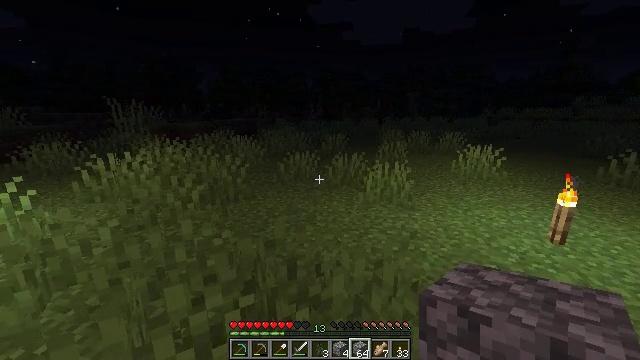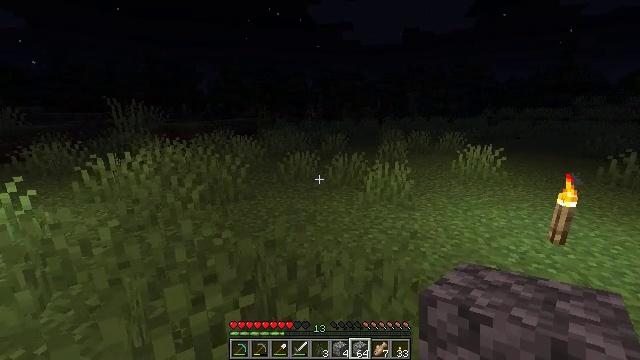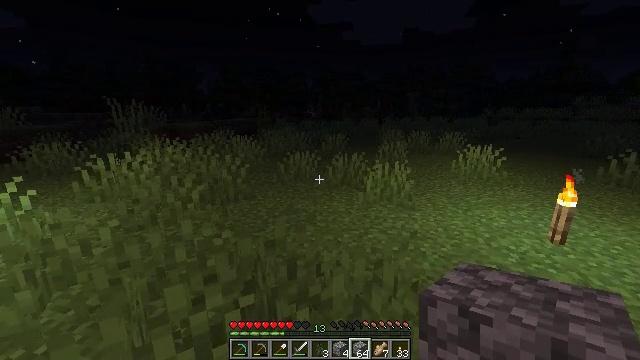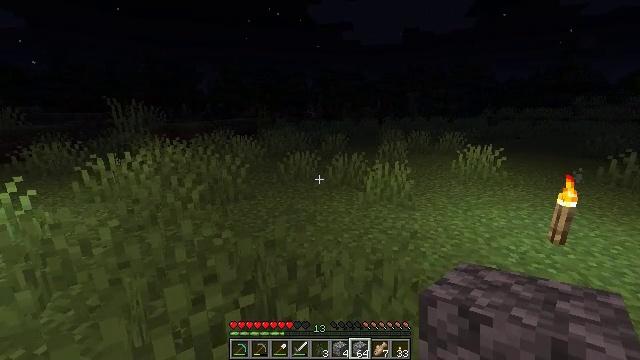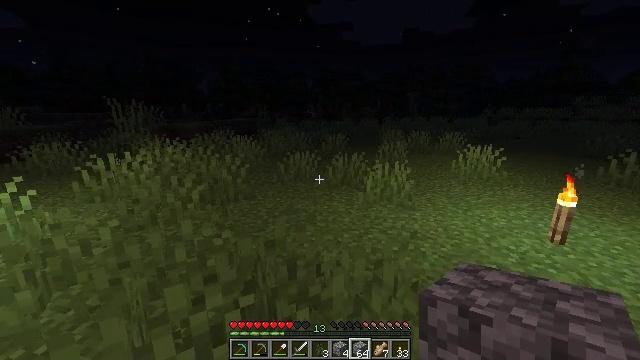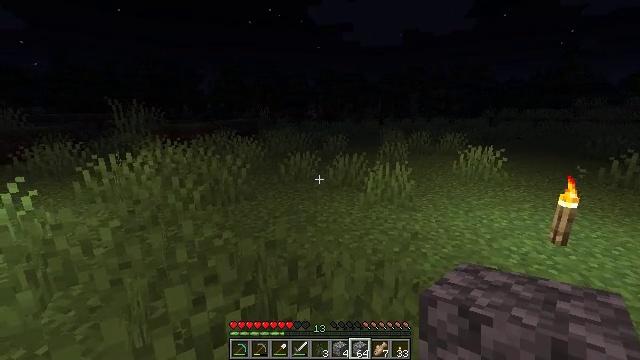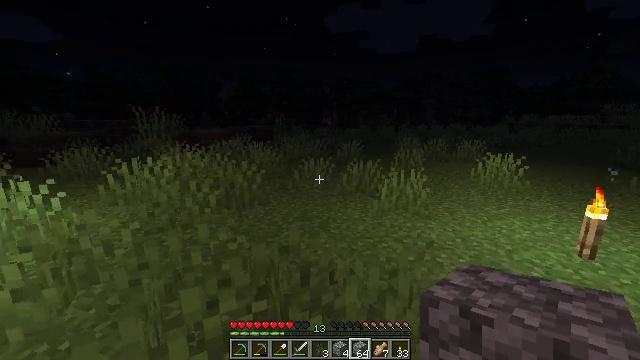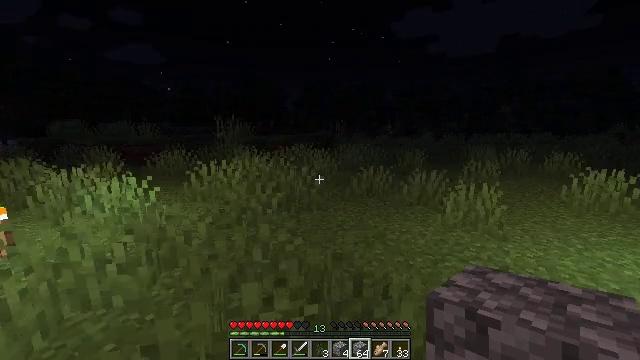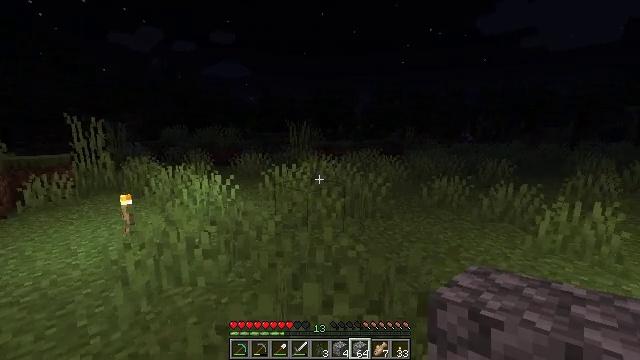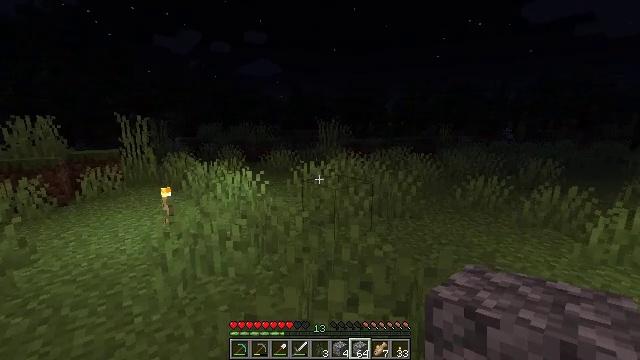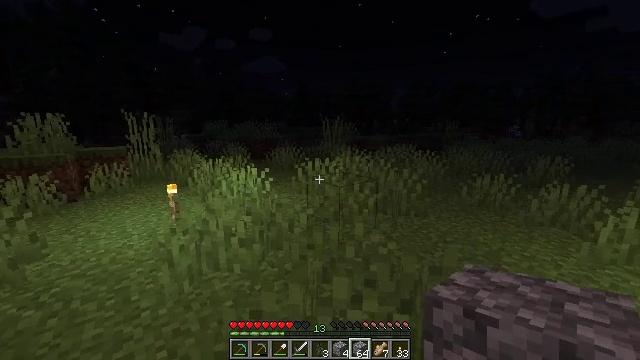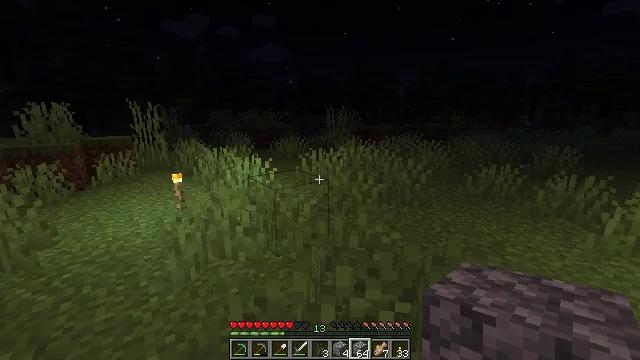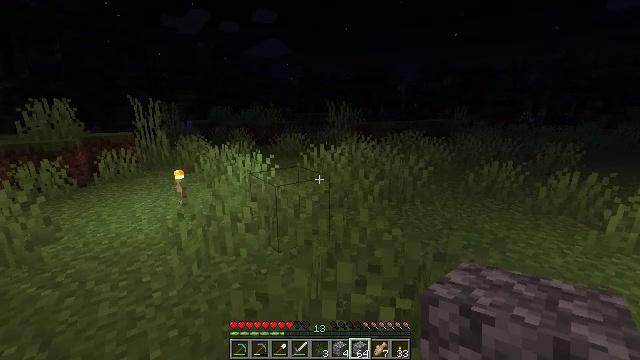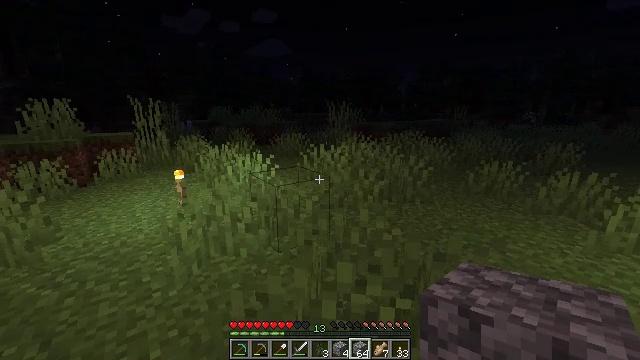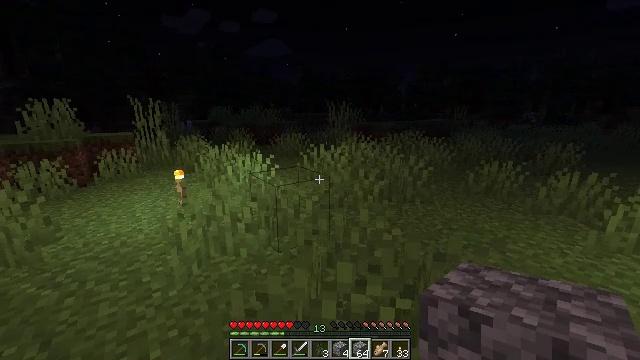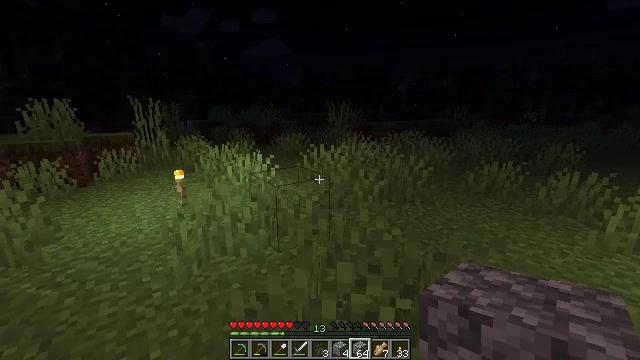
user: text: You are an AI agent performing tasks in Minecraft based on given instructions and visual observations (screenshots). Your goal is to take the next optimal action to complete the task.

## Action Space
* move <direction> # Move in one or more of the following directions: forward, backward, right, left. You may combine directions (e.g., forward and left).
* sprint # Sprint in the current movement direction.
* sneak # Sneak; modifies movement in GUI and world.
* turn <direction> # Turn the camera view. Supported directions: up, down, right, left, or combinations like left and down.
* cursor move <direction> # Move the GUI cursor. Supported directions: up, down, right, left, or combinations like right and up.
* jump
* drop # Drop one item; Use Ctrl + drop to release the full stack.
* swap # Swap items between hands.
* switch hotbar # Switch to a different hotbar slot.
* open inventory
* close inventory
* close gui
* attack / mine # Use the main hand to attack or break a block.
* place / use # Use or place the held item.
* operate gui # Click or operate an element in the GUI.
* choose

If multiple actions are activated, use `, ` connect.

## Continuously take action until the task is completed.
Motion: motion action
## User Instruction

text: Drop a crafting table.
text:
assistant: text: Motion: no_op
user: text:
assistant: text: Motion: no_op
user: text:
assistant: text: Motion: no_op
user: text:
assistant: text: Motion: no_op
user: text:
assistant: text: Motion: no_op
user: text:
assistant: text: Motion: turn left and up
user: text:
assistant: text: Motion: turn left and up
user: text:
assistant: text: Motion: turn left and up
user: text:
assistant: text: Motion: turn left
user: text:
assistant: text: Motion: turn left
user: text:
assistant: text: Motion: turn down
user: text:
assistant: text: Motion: no_op
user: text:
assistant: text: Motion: no_op
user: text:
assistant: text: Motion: no_op
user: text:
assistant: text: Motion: no_op
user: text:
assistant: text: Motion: no_op
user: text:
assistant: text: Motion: no_op
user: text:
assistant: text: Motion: no_op
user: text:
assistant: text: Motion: no_op
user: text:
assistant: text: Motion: no_op
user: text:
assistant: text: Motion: no_op
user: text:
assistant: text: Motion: no_op
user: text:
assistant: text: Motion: no_op
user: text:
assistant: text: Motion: no_op
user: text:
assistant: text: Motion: no_op
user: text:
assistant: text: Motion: no_op
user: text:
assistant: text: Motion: no_op
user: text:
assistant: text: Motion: no_op
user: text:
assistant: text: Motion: no_op
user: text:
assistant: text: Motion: no_op